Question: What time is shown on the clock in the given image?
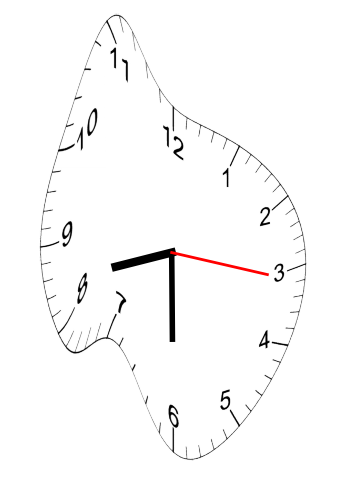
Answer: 08:30:16